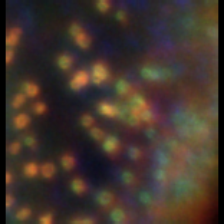
Taxon: Phaeocystis
Group: Other